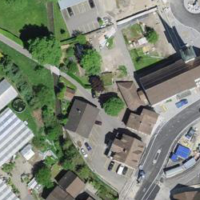
EUNIS habitat code: 54
Species observed at this site:
Tettigonia viridissima